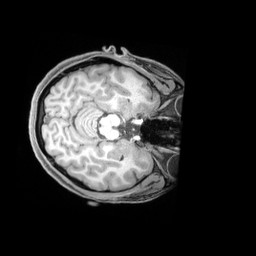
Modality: T1w
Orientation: axial
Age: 24
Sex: female
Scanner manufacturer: siemens
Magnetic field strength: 3 T
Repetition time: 1.97 s
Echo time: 0.00206 s